Question: What exactly is the difference between Android Studio's Gradle options:
'Android Studio->Preferences->Gradle'
'Use default gradle wrapper (recommended)' and 'Use customizable gradle wrapper'?
Background:
I am working on an Android project in Android Studio and using a Gradle wrapper.
However, when I use the Android Studio settings "Use customizable gradlew wrapper" every time my team members sync the Android Studio project using the gui command:

they find the 'gradle/wrapper/gradle-wrapper.properties' date being updated (and resulting in a extra diffs on the git repo).
Switching to "Use default gradle wrapper" seems to solve this issue.
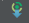
Answer: See the IntelliJ IDEA help <URL>:
- -
The version number is stored in 'gradle/wrapper/gradle-wrapper.properties'. So when you choose "using the customizable gradle wrapper" each time you are opening the project with IDEA, it will change the property file to adjust the wrapper version you specified in the IDEA project.
For the sake of repeatable builds (even on your continuous build server which doesn't run IDEA) let Gradle control the version number and use the default gradle wrapper.
You can set the version number which is used by Gradle inside your 'build.gradle' with
'''
// needs at least Gradle V1.7
wrapper {
gradleVersion = '2.2.1'
}
'''
or
'''
// works with every Gradle version
task wrapper(type: Wrapper) {
gradleVersion = '2.2.1'
}
'''
don't forget that this configuration is only used for the generation of the wrapper. To activate it, you have to execute the generation with 'gradlew wrapper'. This tasks updates the 'gradle-wrapper.properties' which is used afterwards for all wrapper executions.